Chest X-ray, AP view. Patient: 55 years old, sex M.
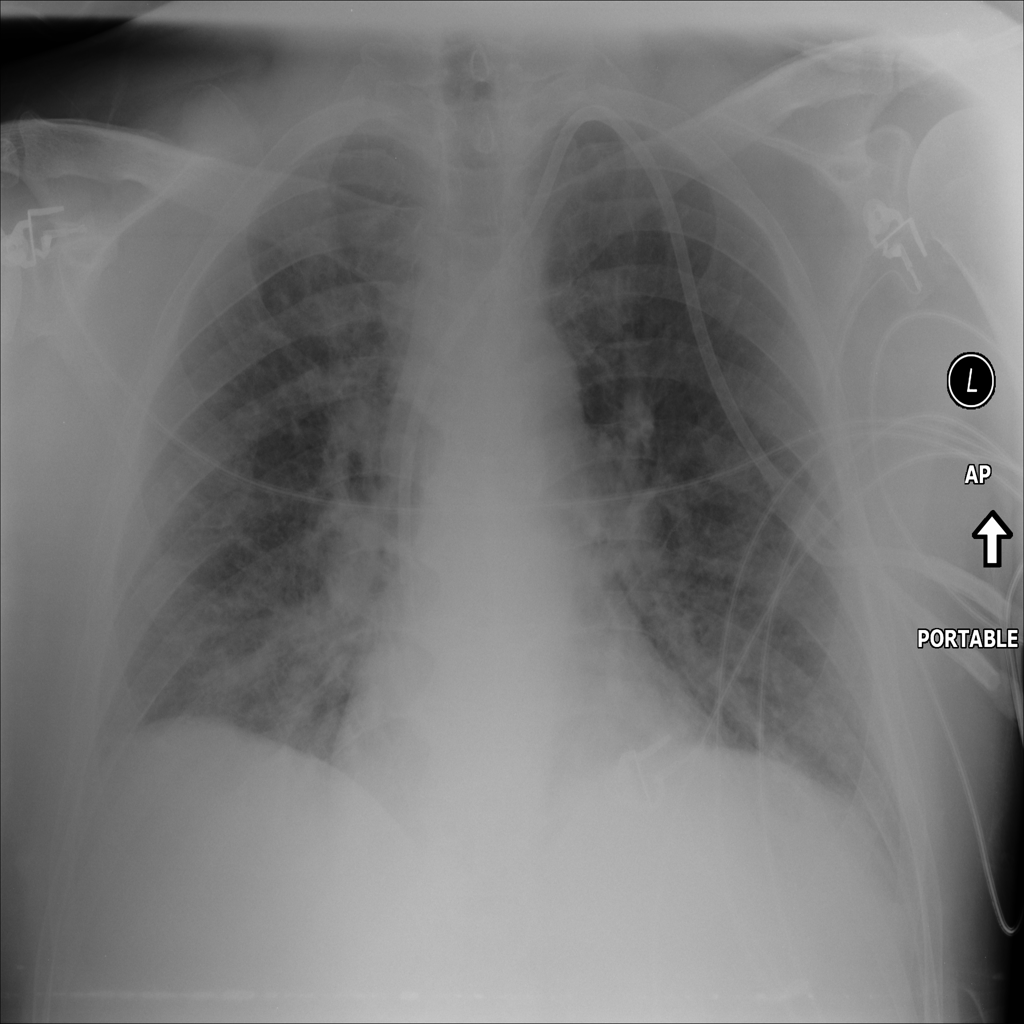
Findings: Edema